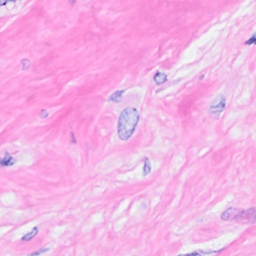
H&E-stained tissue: Breast